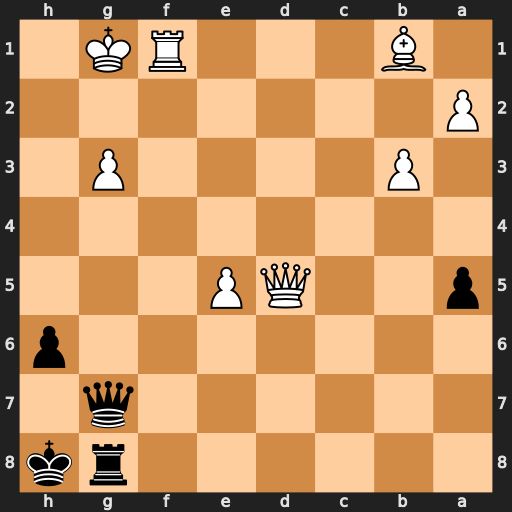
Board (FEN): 6rk/6q1/7p/p2QP3/8/1P4P1/P7/1B3RK1
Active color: b
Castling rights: -
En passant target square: -
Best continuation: Qxg3+ Kh1 Qh3#